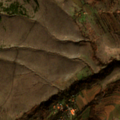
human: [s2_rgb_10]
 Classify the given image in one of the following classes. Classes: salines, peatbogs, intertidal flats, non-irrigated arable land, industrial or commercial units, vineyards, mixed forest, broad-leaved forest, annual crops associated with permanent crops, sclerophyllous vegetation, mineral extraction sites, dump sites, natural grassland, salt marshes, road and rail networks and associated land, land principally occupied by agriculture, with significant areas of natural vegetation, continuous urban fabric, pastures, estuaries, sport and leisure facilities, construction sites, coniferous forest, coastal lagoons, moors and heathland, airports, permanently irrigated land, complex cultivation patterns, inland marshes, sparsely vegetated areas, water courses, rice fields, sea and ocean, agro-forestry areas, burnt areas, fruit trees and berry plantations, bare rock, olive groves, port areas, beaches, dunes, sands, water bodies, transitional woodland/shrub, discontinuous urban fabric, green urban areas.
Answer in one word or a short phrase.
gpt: land principally occupied by agriculture, with significant areas of natural vegetation, natural grassland, transitional woodland/shrub